Question: I'm new to PHP and mysql and sorry if this is a rookie mistake.
I'm having a tough time fetching data from mysql and fill it in an html table.
So my script is below:
'''
<html>
<head>
</head>
<body>
<div class="well">
<table class="table table-striped">
<?php
$userDetail = mysql_query("SELECT * FROM uyePopup ORDER BY id LIMIT 100") or die(mysql_error());
$useridTable = "";
$userGenderTable = "";
$userMailTable = "";
while ($userRow = mysql_fetch_array($userDetail)) {
$useridTable.= '<td>' . $userRow['id'] . '</td>';
if ($userRow['gender'] == 1) {
$userRow['gender'] = 'M';
} else {
$userRow['gender'] = 'F';
}
$userGenderTable.= '<td>' . $userRow['gender'] . '</td>';
$userMailTable.= '<td>' . $userRow['email'] . '</td>';
}
// echo $userTable;
?>
<thead>
<tr>
<th>ID</th>
<th>Gender</th>
<th>E-mail</th>
</tr>
</thead>
<tbody>
<tr>
<?= $useridTable ?>
</tr>
<tr>
<?= $userGenderTable ?>
</tr>
<tr>
<?= $userMailTable ?>
</tr>
</tbody>
</table>
</div>
</body>
</html>
'''
So I have an output like this:

I've Googled it for a very long time but nothing seem to work.
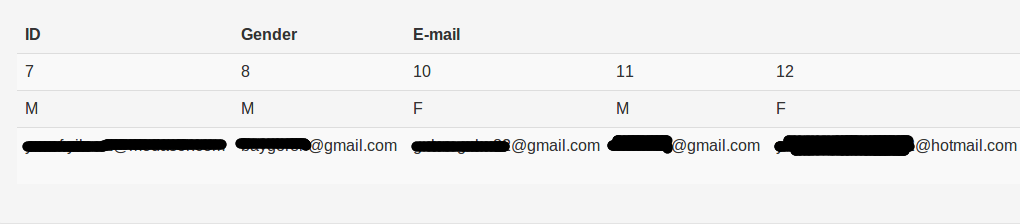
Answer: This is untested but something like this should work:
'''
<html>
<head>
</head>
<body>
<div class="well">
<table class="table table-striped">
<thead>
<tr>
<th>ID</th>
<th>Gender</th>
<th>E-mail</th>
</tr>
</thead>
<tbody>
<?php
$userDetail = mysql_query("SELECT * FROM uyePopup ORDER BY id LIMIT 100") or die(mysql_error());
while ($userRow = mysql_fetch_array($userDetail)) {
echo '<tr><td>' . $userRow['id'] . '</td>';
echo '<td>'.($userRow['gender'] == 1 ? 'M' : 'F').'</td>';
echo '<td>' . $userRow['email'] . "</td></tr>
";
}
?>
</tbody>
</table>
</div>
</body>
</html>
'''